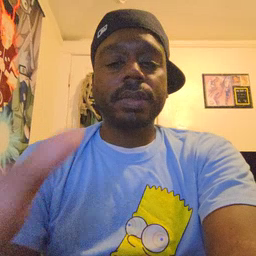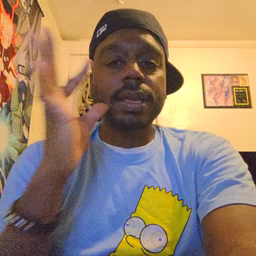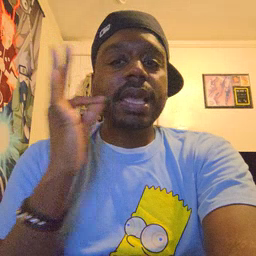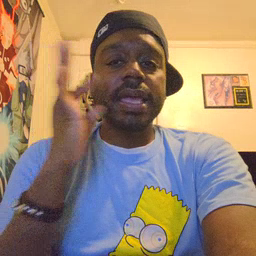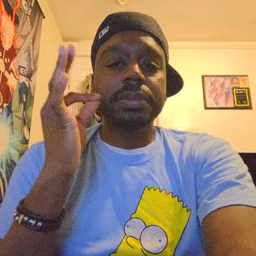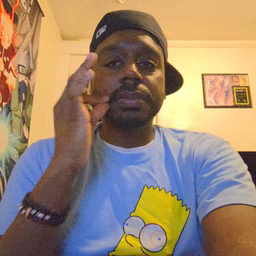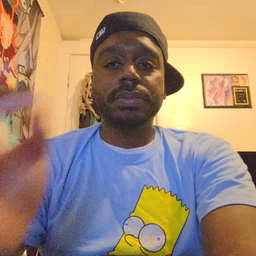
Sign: cat